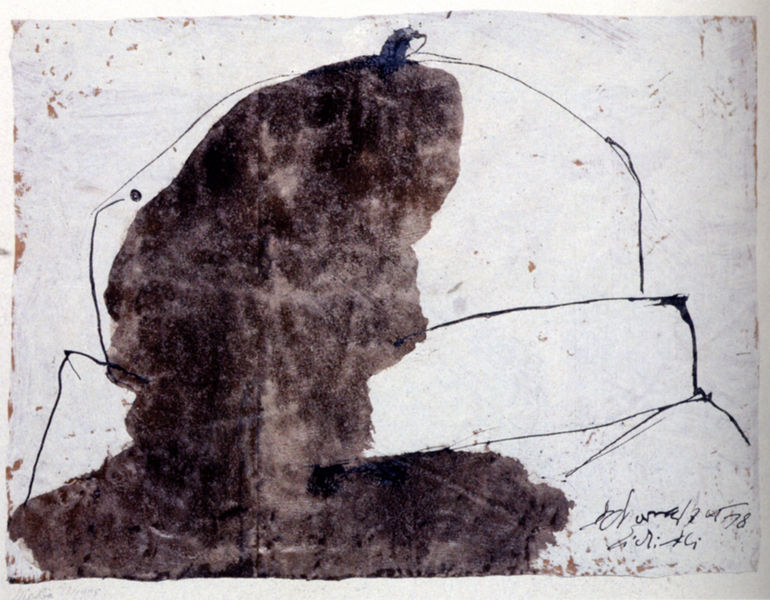
Titel: Djerba 13
Künstler: Emil Schumacher
Institution: (Privatsammlung)
Schlagwörter: blau, schwarz, zeichnung, signatur, papier, datierung, grafik, graphik, violett, linien, rand, gebilde, punkt, amorph, handschrift, aufbau, verbindungen, flecke, montage, bergförmig